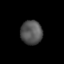
Tissue: lung
Cell type: Endothelial cells
Senescence score: 0.2193
Nuclear area (px): 505
Mean DAPI intensity: 84.85